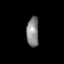
Tissue: lung
Cell type: Others
Senescence score: 0.2285
Nuclear area (px): 355
Mean DAPI intensity: 133.49